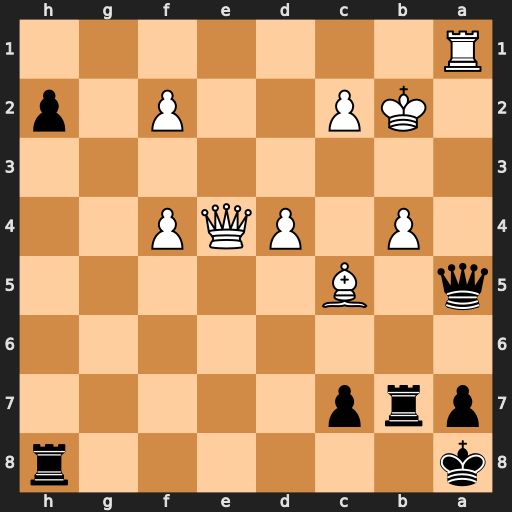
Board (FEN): k6r/prp5/8/q1B5/1P1PQP2/8/1KP2P1p/R7
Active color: b
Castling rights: -
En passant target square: -
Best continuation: Qxa1+ Kxa1 h1=Q+ Qxh1 Rxh1+